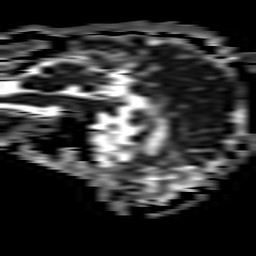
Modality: ADC
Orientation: sagittal
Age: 56
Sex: male
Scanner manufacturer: philips
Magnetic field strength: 3 T
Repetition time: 3.332 s
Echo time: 0.076 s